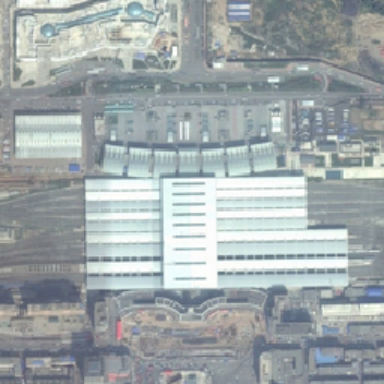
The railway station is very large .